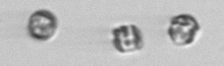
Label: Thalassiosira_sp_aff_mala